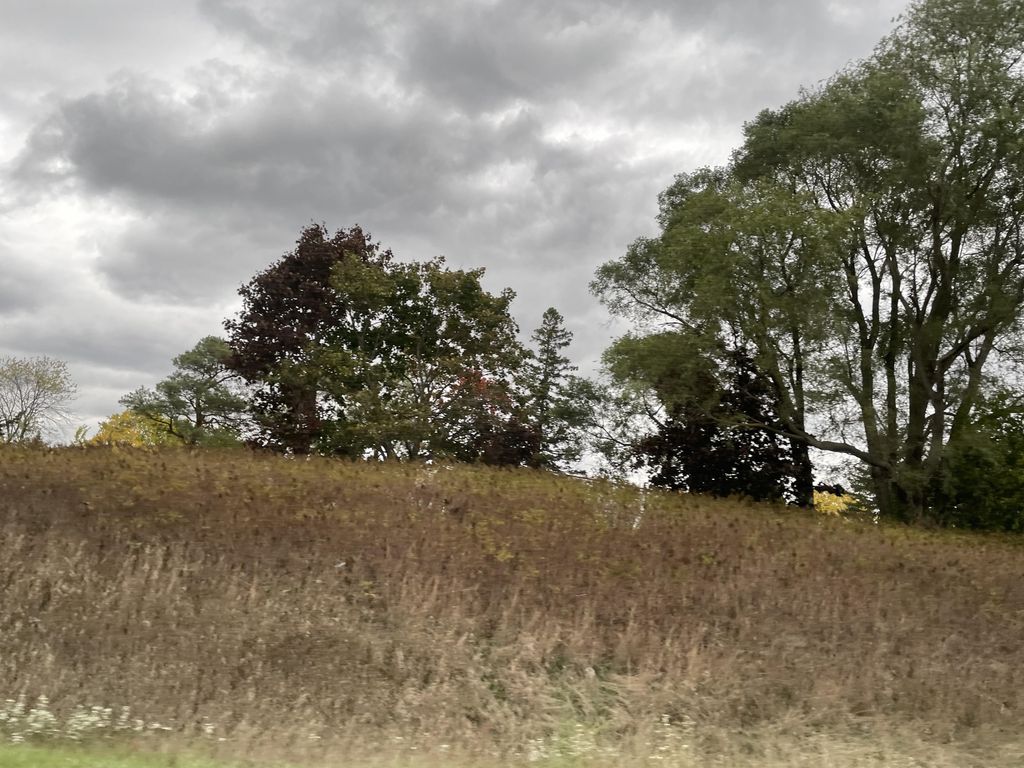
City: kitchener-waterloo